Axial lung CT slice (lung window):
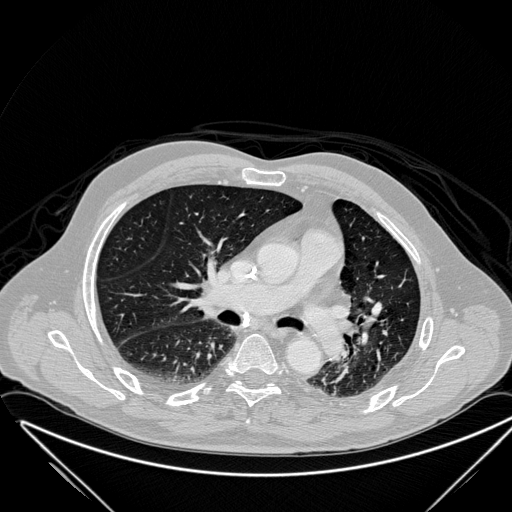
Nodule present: no